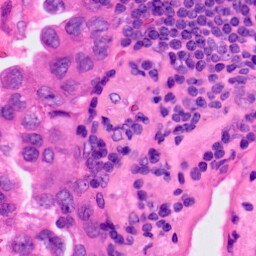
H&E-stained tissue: Lung